Question: Count the number of objects in the diagram.
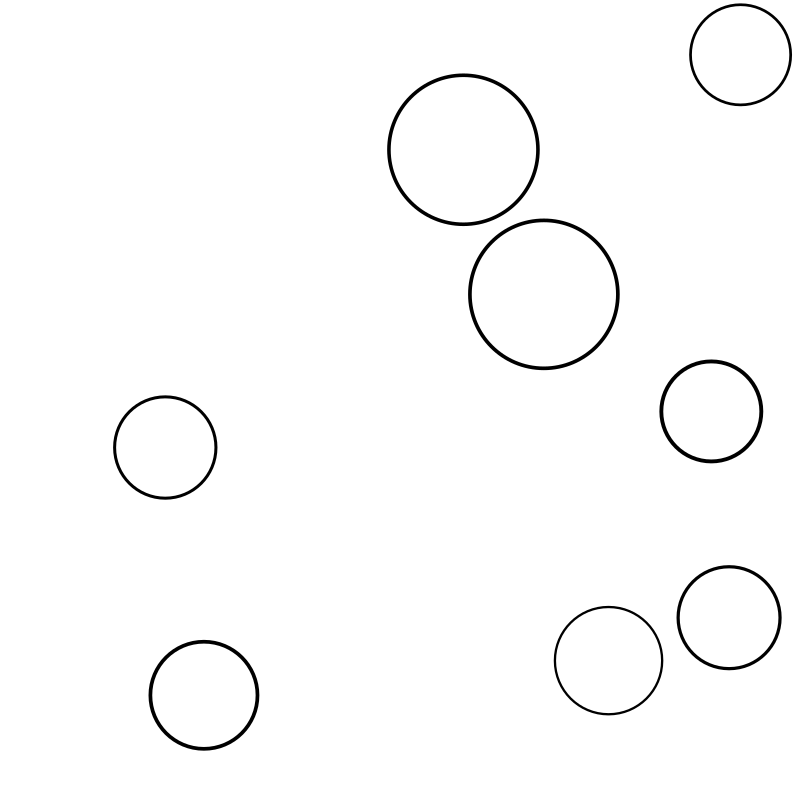
Answer: 8